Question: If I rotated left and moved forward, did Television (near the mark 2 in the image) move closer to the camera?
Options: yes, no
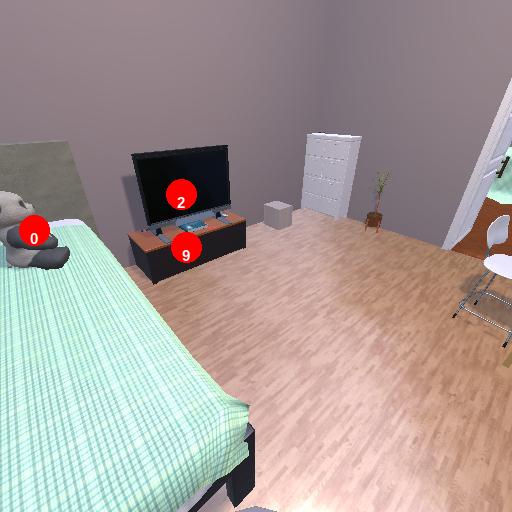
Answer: yes